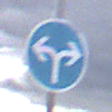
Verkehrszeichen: VorgeschriebeneFahrtrichtungRechtsOderLinks
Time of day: MorningAfternoon
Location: Outdoor (Suburban)
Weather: PartlyCloudy
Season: NotSpecified
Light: Natural